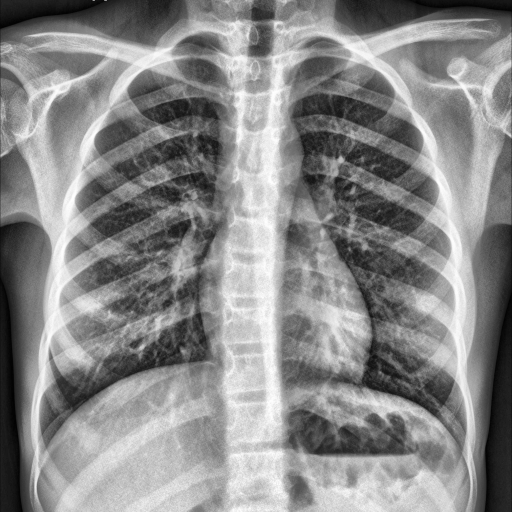
Finding: NORMAL